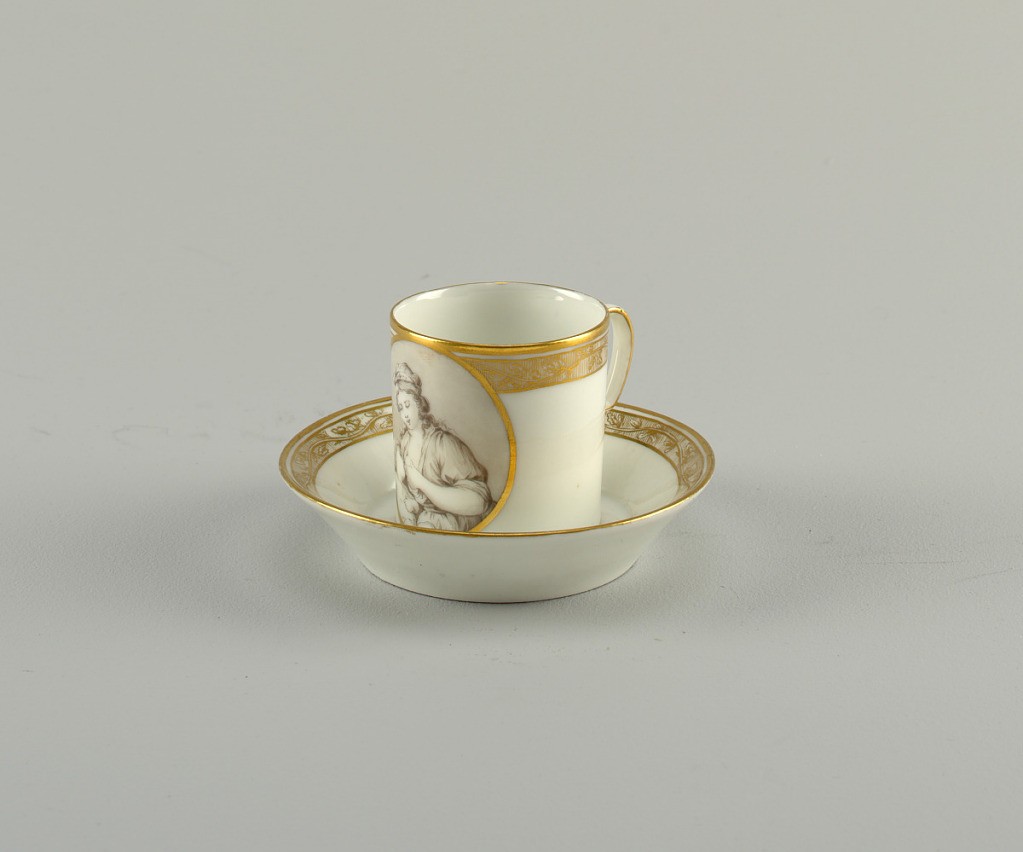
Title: Cup and Saucer
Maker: Manufacture de Nast, French, founded ca. 1783 - 1835
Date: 1790
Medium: hard paste porcelain, vitreous enamel, gold
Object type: cup and saucer
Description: Cylindrical cup with slightly flaring sides and scrolling handle. Flat saucer with flaring rim. Decorated with plain and foliate gold bands. On cup, a grisaille medallion of a woman nursing a winged child. On saucer, a medallion with urns, wreath and drapery.